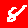
Digit: 8